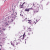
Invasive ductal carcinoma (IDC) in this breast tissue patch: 0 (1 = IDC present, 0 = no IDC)